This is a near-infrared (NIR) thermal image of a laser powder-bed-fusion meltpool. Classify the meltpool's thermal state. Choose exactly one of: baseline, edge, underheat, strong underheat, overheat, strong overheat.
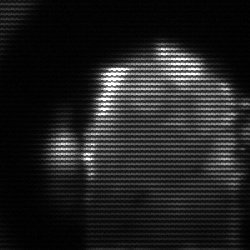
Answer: baseline